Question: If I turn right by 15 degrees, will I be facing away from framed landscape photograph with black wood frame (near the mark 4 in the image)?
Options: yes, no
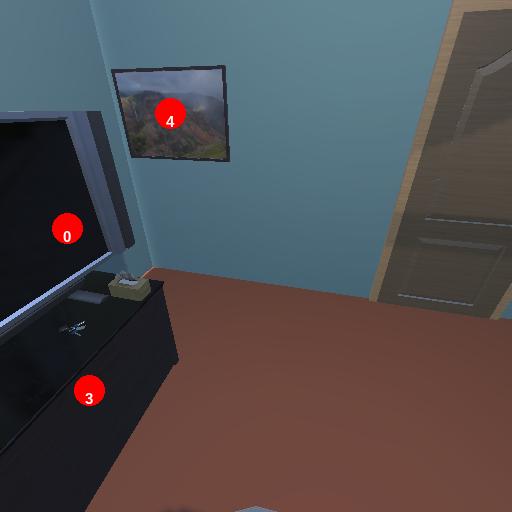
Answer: yes